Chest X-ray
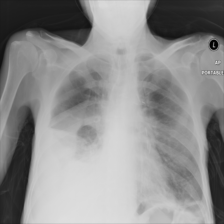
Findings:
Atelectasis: negative
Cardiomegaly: negative
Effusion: positive
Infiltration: negative
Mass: positive
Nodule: negative
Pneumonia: negative
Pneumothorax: negative
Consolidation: negative
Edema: negative
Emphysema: negative
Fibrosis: negative
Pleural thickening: negative
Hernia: negative